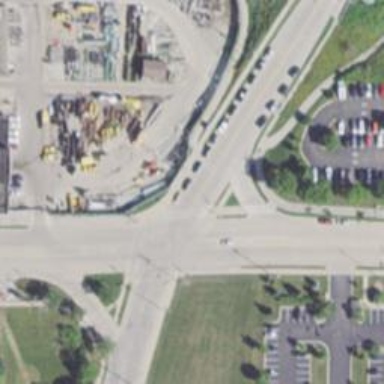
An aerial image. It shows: Path leading to traffic island.